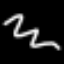
Label: squiggle